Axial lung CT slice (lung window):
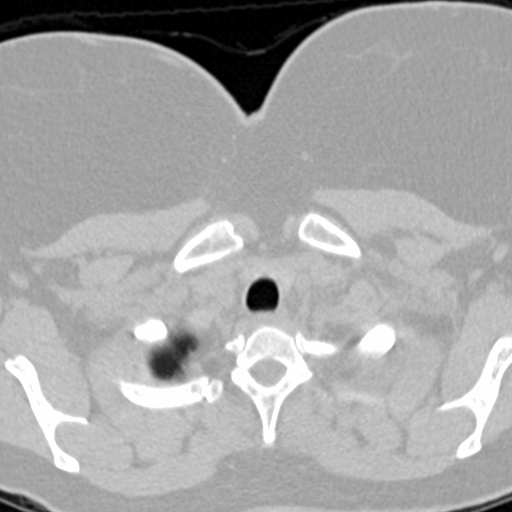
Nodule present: no